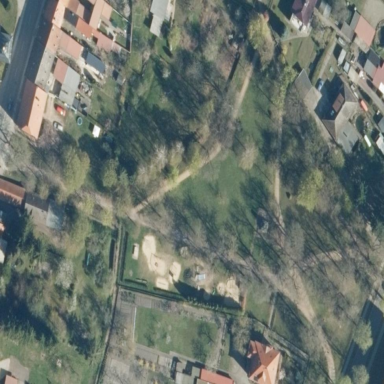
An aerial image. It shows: Park.